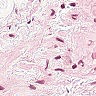
Metastatic tissue present: no